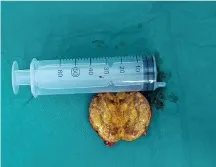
Pathological features of ACTH-independent CS during pregnancy caused by an adrenal adenoma. The gross specimen of the tumor was a reddish-brown round mass, and ,the section of the tumor was golden after incision.
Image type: medical_photograph (other_medical_photograph)